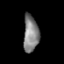
Tissue: prostate
Cell type: Fibroblasts
Senescence score: 0.7353
Nuclear area (px): 552
Mean DAPI intensity: 129.216